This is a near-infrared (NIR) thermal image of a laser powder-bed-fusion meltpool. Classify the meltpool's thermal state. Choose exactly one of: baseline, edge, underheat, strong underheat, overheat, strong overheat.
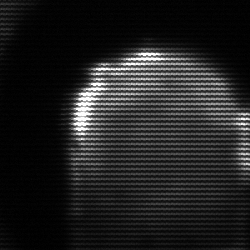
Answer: edge